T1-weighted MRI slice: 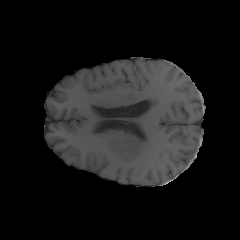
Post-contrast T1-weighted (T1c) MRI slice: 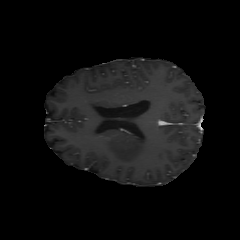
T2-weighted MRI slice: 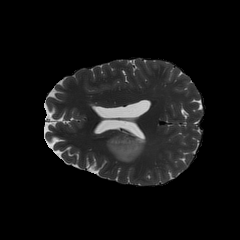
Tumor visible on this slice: yes